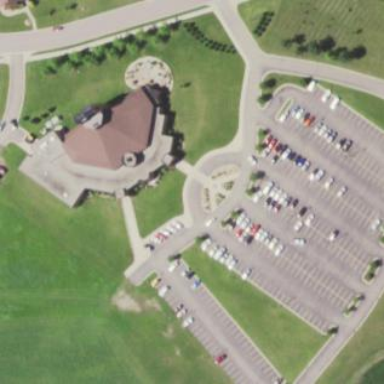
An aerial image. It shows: Beautiful church building.